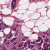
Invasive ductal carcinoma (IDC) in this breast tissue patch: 1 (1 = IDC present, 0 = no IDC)